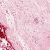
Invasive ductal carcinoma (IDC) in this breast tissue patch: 0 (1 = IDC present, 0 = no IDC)